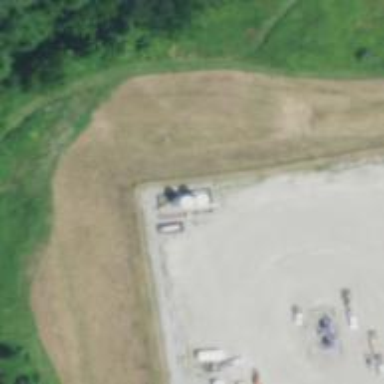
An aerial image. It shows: Storage tank that is man-made.